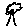
Label: tree